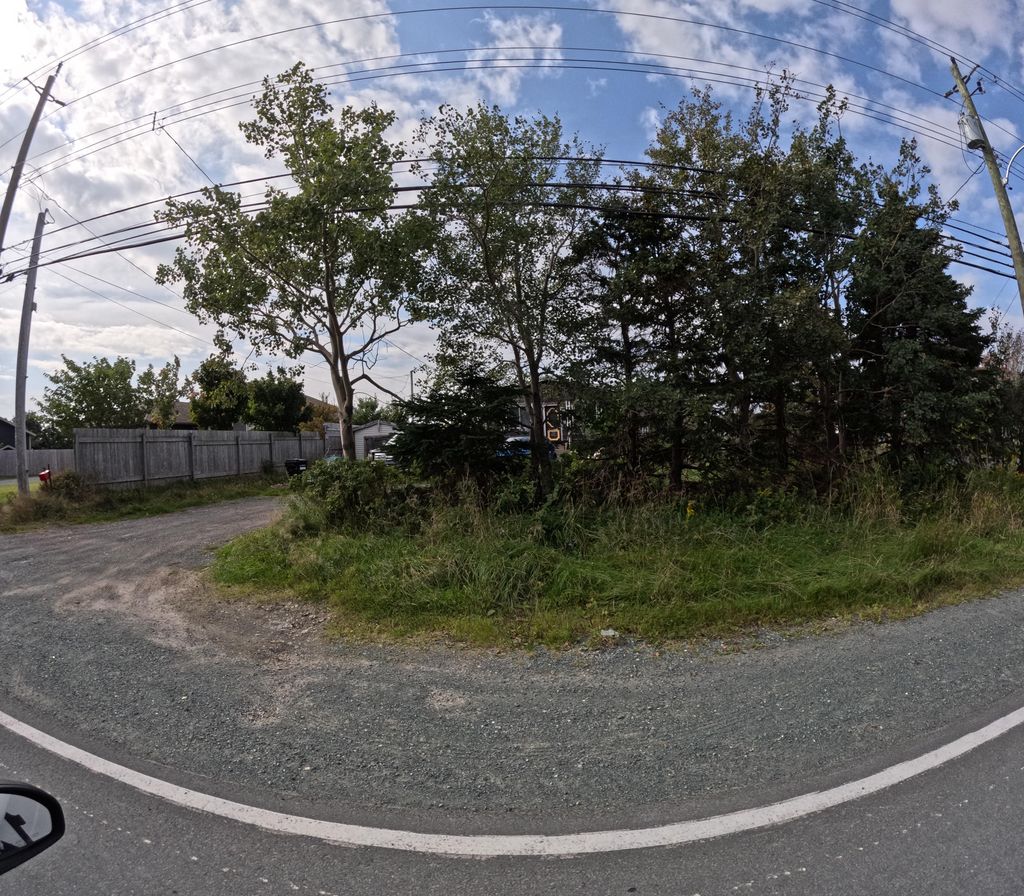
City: st_johns